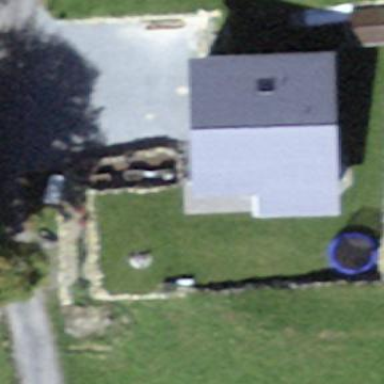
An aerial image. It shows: Simple house.